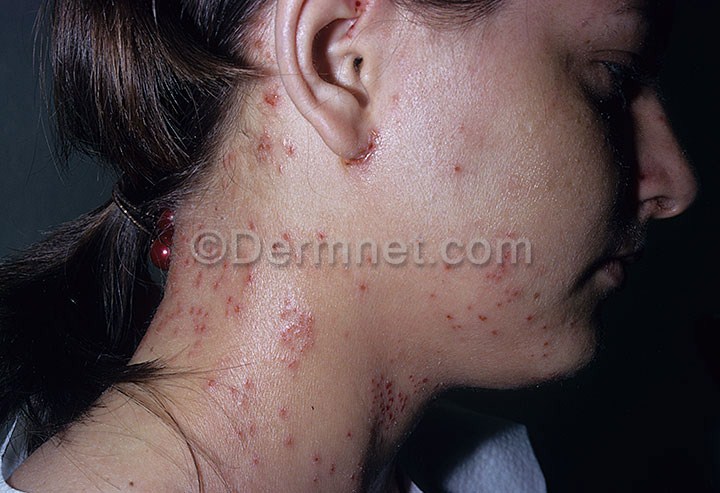
Disease: Warts Molluscum and other Viral Infections